Question: I've follow all the steps on the <URL> screencast but for some reason I can not see "Profile" tab and either new added fields. Since I used the second approach, the easy one, this is what I've done:
- - Create and make the needed changes to the files as explained in video:'''
Plugin.php
<?php namespace Alomicuba\Profile;
use System\Classes\PluginBase;
use RainLab\User\Models\User as UserModel;
use RainLab\User\Controllers\Users as UsersController;
/**
* Profile Plugin Information File
*/
class Plugin extends PluginBase
{
public $requires = ['RainLab.User'];
/**
* Returns information about this plugin.
*
* @return array
*/
public function pluginDetails()
{
return [
'name' => 'Profile',
'description' => 'Add extra functionalities for Alomicuba WS by extends RainLab User',
'author' => 'DTS',
'icon' => 'icon-users'
];
}
public function boot()
{
UserModel::extend(function($model){
$model->hasOne['profile'] = ['Alomicuba\Profile\Models\Profile'];
});
UsersController::extendFormFields(function ($form, $model, $context){
if ($model instanceof UserModel)
return;
$form->addTabFields([
'pinCode' => [
'label' => 'PIN',
'tab' => 'Profile'
],
'phone2' => [
'label' => 'Telefono (2)',
'tab' => 'Profile'
],
'phone3' => [
'label' => 'Telefono (3)',
'tab' => 'Profile'
],
'phone4' => [
'label' => 'Telefono (4)',
'tab' => 'Profile'
]
]);
});
}
}
add_profiles_fields_to_user_table.php
<?php namespace Alomicuba\Profile\Updates;
use Schema;
use October\Rain\Database\Updates\Migration;
class AddProfilesFieldsToUserTable extends Migration
{
public function up()
{
Schema::table('users', function($table)
{
$table->integer('pinCode')->unsigned();
$table->dateTime('pinCodeDateTime');
$table->integer('phone2')->unsigned()->nullable();
$table->integer('phone3')->unsigned()->nullable();
$table->integer('phone4')->unsigned()->nullable();
});
}
public function down()
{
$table->dropDown([
'pinCode',
'pinCodeDateTime',
'phone2',
'phone3',
'phone4'
]);
}
}
version.yaml
1.0.1: First version of Profile
1.0.2:
- Created profiles table
- create_profiles_table.php
- add_profiles_fields_to_user_table.php
Profile.php (Model)
<?php namespace Alomicuba\Profile\Models;
use Model;
/**
* Profile Model
*/
class Profile extends Model
{
/**
* @var string The database table used by the model.
*/
public $table = 'alomicuba_profile_profiles';
/**
* @var array Relations
*/
public $belongsTo = [
'user' => ['RainLab\User\Models\User']
];
// This method is not need anymore since I'll use the second approach
public static function getFromUser($user)
{
if ($user->profile)
return $user->profile;
$profile = new static;
$profile->user = $user;
$profile->save();
$user->profile = $profile;
return $profile;
}
}
'''
But when I edit a existent user I didn't see the 'Profile' tab and also didn't see any new added field. See image below:

Any advice around this? Did I miss something?
Also I have a few question around plugin extends:
1. How do I add a required field to the register form?
2. How do I display each new added field on the account form?
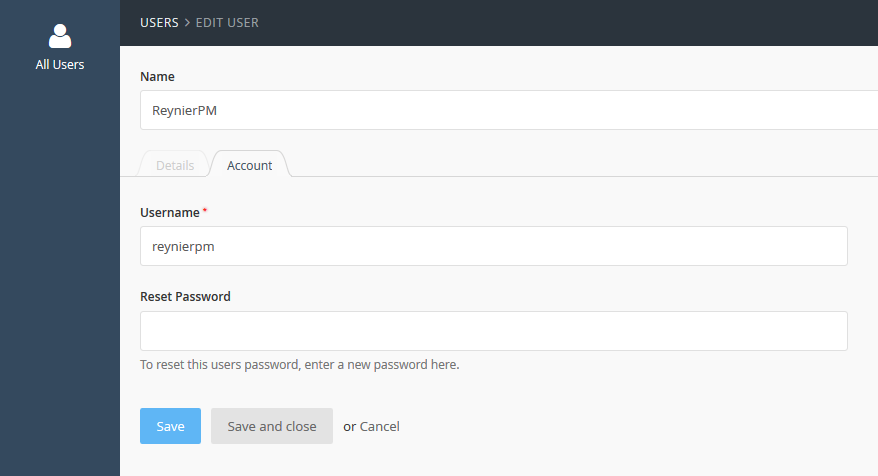
Answer: I haved tested your code on my machine you need to write
'$require' instead of '$requires' in plugin.php
please check documentation
<URL>
and when extendFormFields() method called for UserController you need to specify that you only want to extends fields for UserModel not for other
'''
if (!$model instanceof UserModel)
return;
'''
so plugin.php code look like this
'''
<?php namespace Alomicuba\Profile;
use System\Classes\PluginBase;
use RainLab\User\Models\User as UserModel;
use RainLab\User\Controllers\Users as UsersController;
/**
* Profile Plugin Information File
*/
class Plugin extends PluginBase
{
public $require = ['RainLab.User'];
/**
* Returns information about this plugin.
*
* @return array
*/
public function pluginDetails()
{
return [
'name' => 'Profile',
'description' => 'Add extra functionalities for Alomicuba WS by extends RainLab User',
'author' => 'DTS',
'icon' => 'icon-users'
];
}
public function boot()
{
UserModel::extend(function($model){
$model->hasOne['profile'] = ['Alomicuba\Profile\Models\Profile'];
});
UsersController::extendFormFields(function ($form, $model, $context){
if (!$model instanceof UserModel)
return;
$form->addTabFields([
'pinCode' => [
'label' => 'PIN',
'tab' => 'Profile'
],
'phone2' => [
'label' => 'Telefono (2)',
'tab' => 'Profile'
],
'phone3' => [
'label' => 'Telefono (3)',
'tab' => 'Profile'
],
'phone4' => [
'label' => 'Telefono (4)',
'tab' => 'Profile'
]
]);
});
}
}
'''

and in add_profiles_fields_to_user_table.php
for dropping column write following code
'''
Schema::table('users', function($table)
{
$table->dropDown([
'pinCode',
'pinCodeDateTime',
'phone2',
'phone3',
'phone4'
]);
}
'''